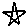
Label: star